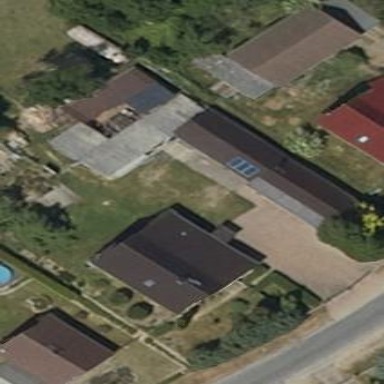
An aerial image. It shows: Shed.